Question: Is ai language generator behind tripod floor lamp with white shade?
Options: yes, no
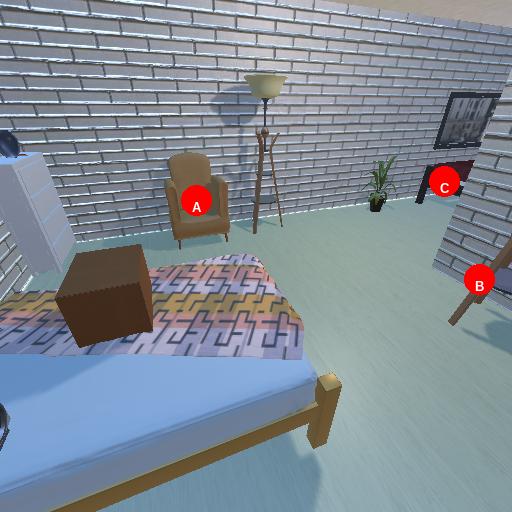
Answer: yes